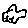
Label: car